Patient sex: F
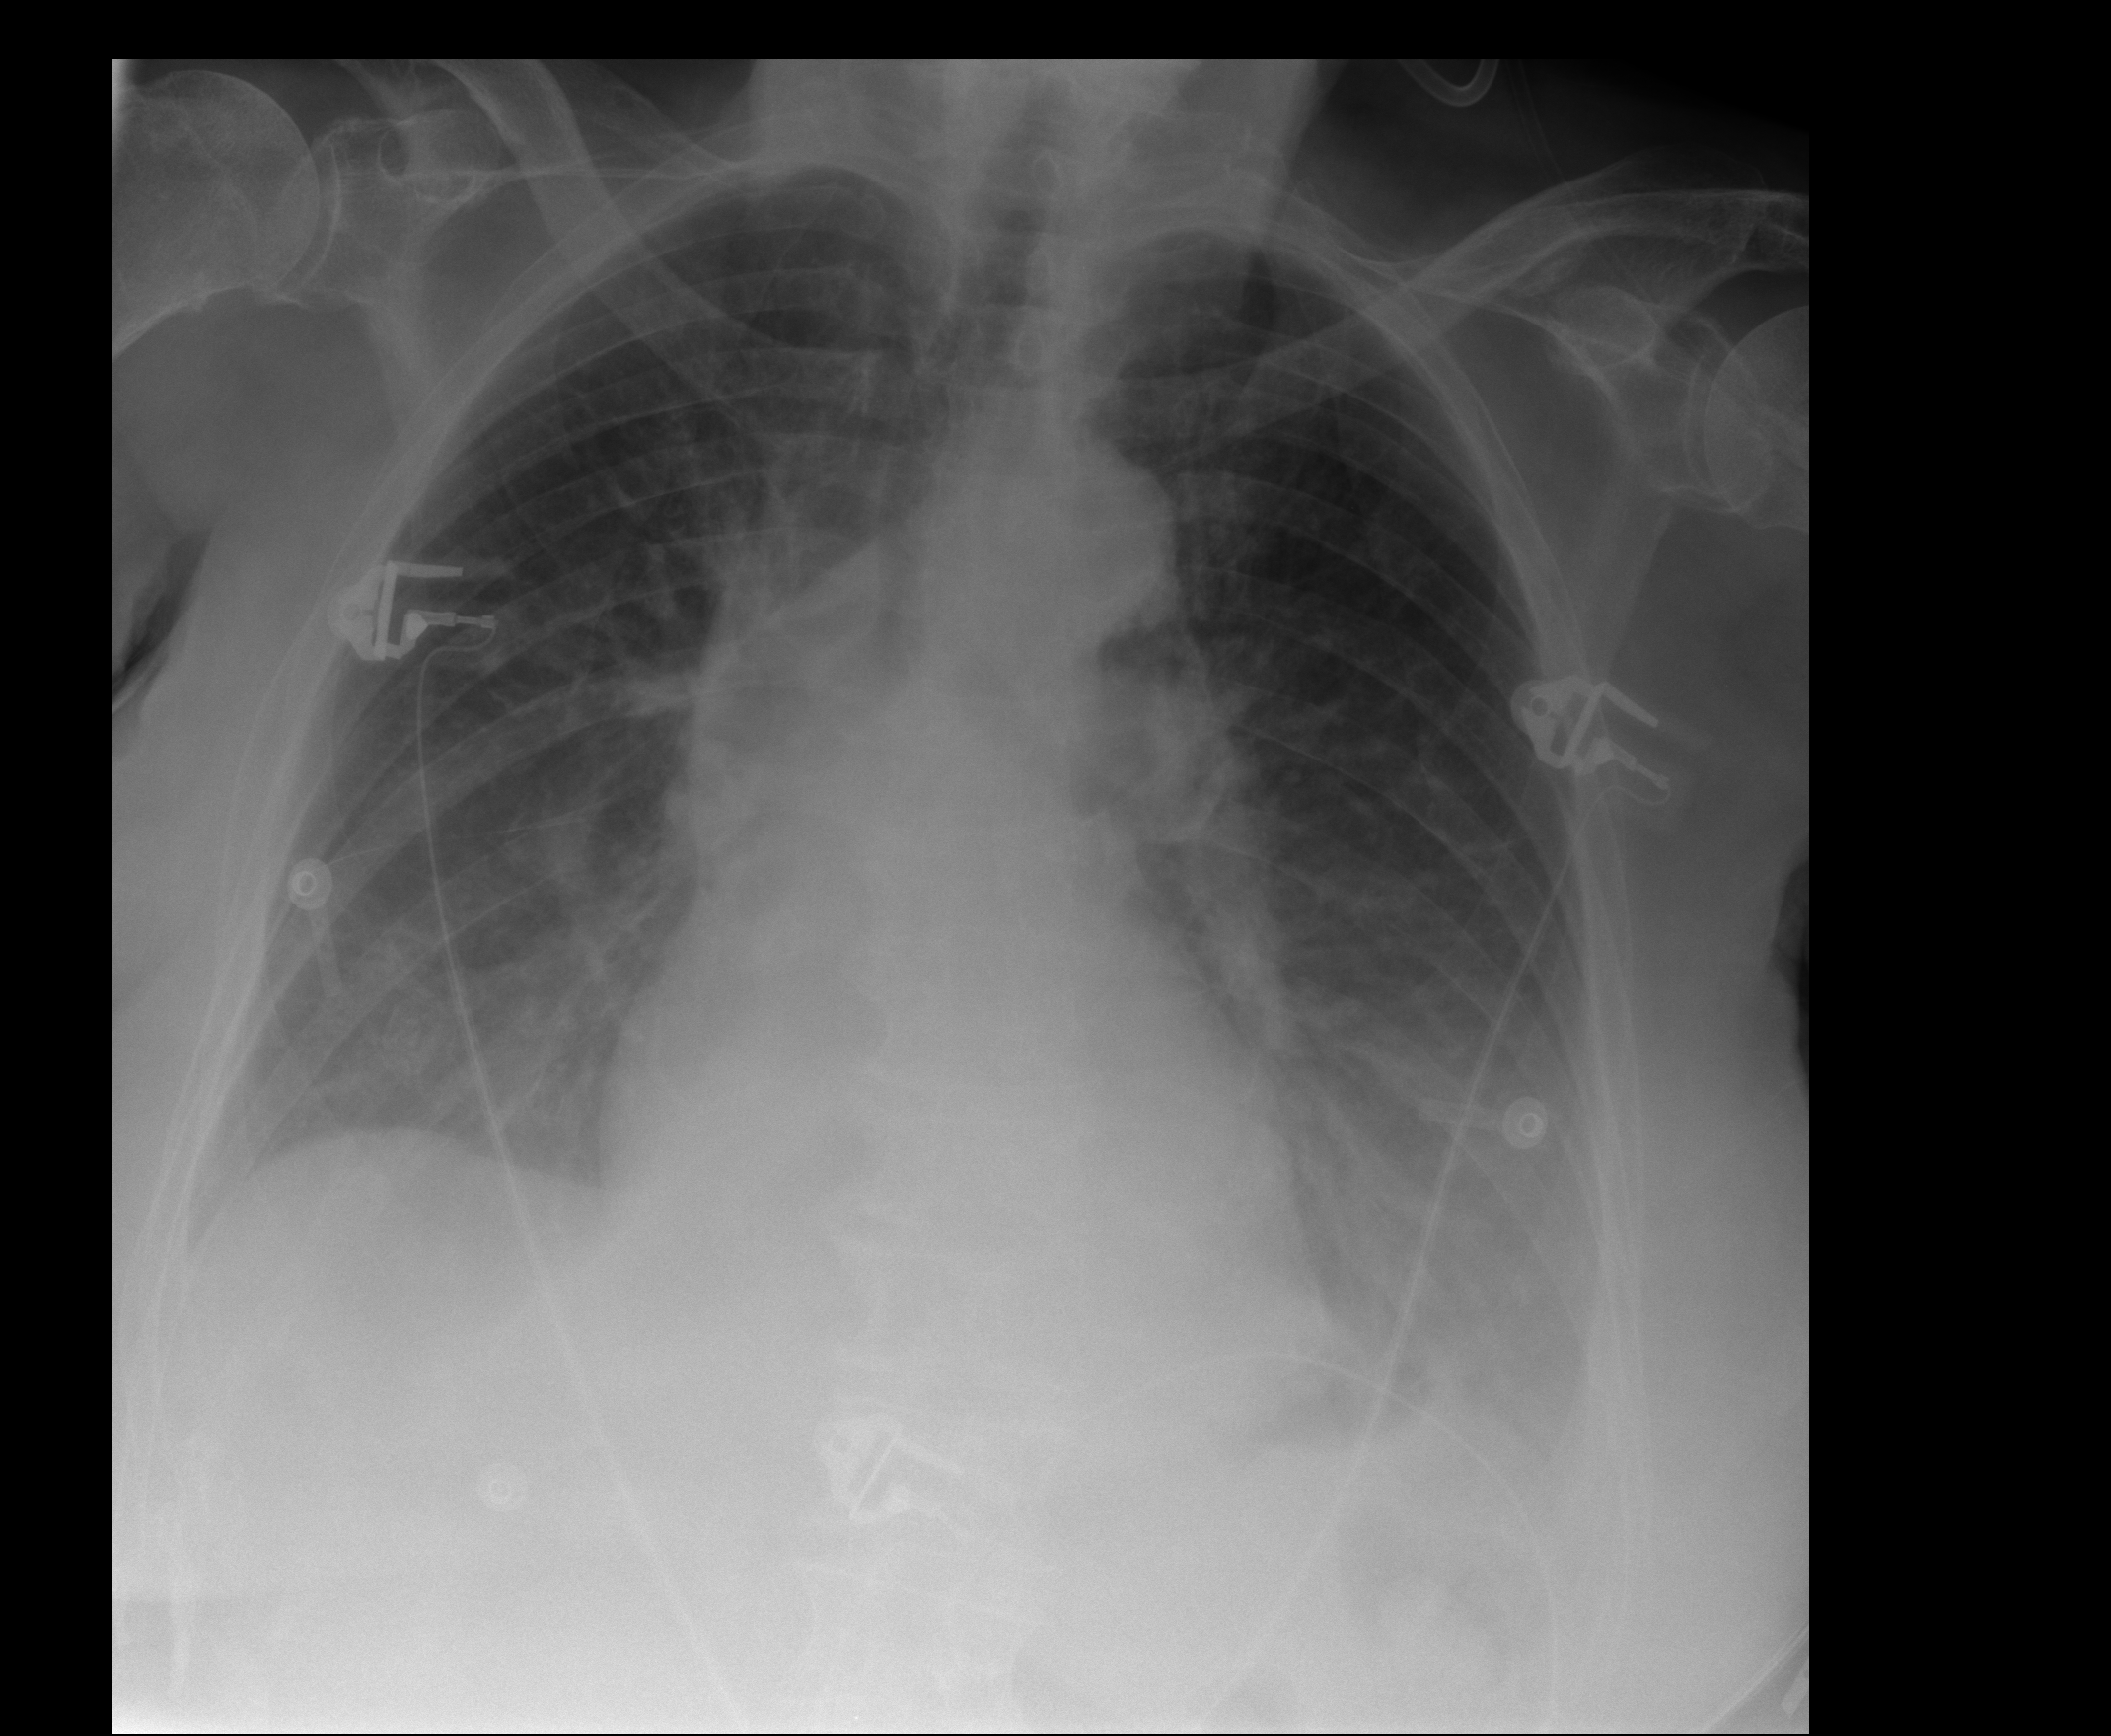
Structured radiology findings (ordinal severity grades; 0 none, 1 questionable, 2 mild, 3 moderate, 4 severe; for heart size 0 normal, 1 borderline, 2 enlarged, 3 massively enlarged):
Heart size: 1
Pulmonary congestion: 2
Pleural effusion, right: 2
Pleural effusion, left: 2
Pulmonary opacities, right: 0
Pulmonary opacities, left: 0
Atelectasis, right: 2
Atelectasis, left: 2